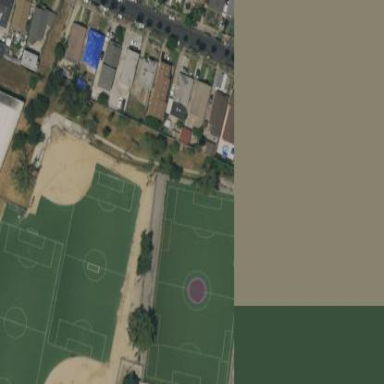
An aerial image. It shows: Grass pitch designated for soccer.